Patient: sex M, age 65
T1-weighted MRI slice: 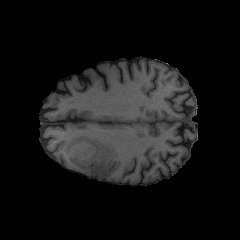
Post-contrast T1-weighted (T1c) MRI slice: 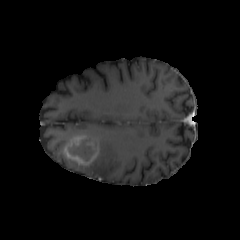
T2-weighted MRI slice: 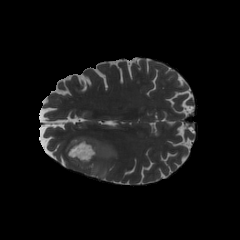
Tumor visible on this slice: yes
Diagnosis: Glioblastoma, IDH-wildtype
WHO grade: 4